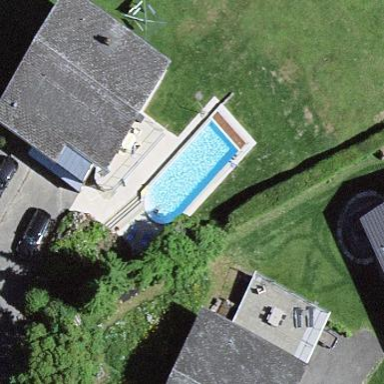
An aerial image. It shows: Swimming pool located in leisure land.